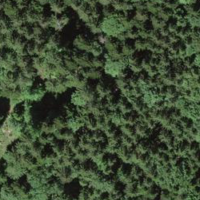
EUNIS habitat code: 43
Species observed at this site:
Stachys sylvatica